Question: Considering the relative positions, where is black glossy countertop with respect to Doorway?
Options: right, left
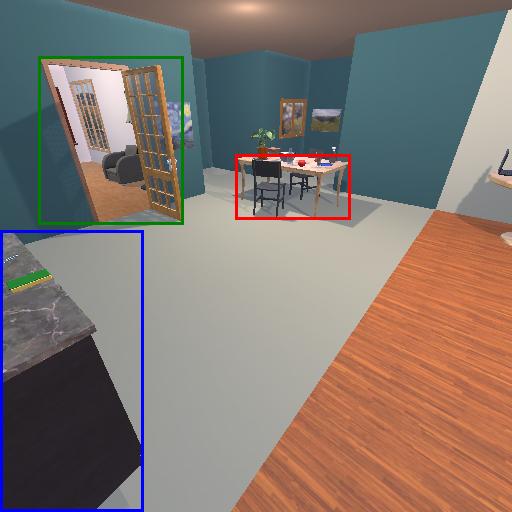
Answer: right